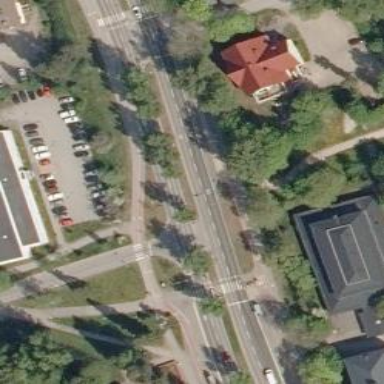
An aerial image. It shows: Uncontrolled road crossing.